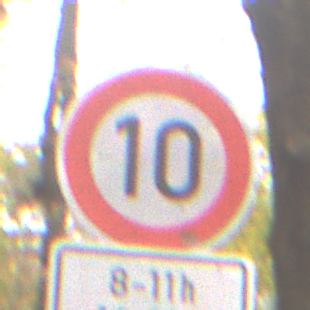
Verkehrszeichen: Geschwindigkeit10
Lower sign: ZeitangabenOhneBeschraenkungAufWochentage2
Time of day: Midday
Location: Outdoor (Nature)
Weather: Overcast
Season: NotSpecified
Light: Natural